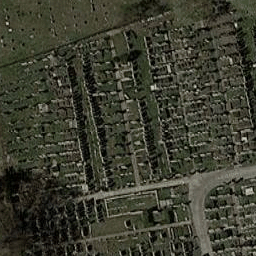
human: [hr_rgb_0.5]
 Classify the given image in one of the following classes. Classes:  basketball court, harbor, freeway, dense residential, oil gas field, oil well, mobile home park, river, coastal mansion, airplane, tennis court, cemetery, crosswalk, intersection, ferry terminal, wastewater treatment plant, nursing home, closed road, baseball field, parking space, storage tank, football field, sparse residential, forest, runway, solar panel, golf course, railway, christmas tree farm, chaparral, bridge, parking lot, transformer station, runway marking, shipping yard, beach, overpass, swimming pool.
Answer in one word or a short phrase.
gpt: cemetery